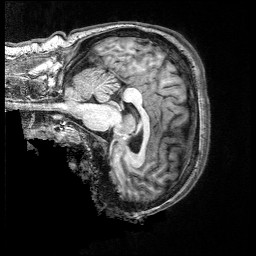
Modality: T1w
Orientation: sagittal
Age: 39
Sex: male
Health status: healthy
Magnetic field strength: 3 T
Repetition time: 2.53 s
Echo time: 0.00331 s